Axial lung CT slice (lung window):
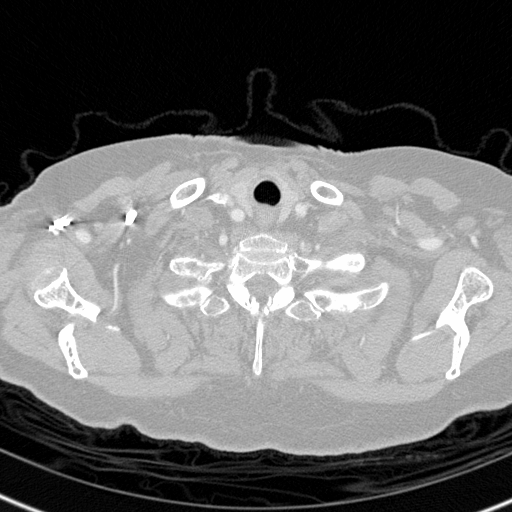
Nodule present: no